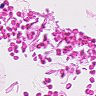
Metastatic tissue present: no